Question: I have written a MySql query to get the columns related with minimum id . Looks something like this
'''
SELECT min(id) as ID,feed , idpropiedad FROM 'registrofeed' WHERE feed=21
'''
The table has 4 rows looks like this

So according to the function that I have written
'''
function setLC()
{
$sql = "
SELECT min(id) as ID
, feed
, idpropiedad
FROM 'registrofeed'
WHERE feed=21
";
$result = $this->localDb->execute($sql);
$row=mysql_fetch_array($result);
echo $sql;
echo $row['idpropiedad'];
$this->lastCode = $row['idpropiedad'];
}
'''
It returns empty string for idpropiedad
Can any one help me out where I am going wrong
Thanks in advance
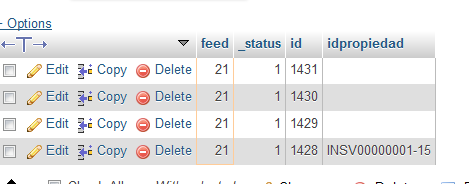
Answer: I'd think the query you're actually looking for is this:
'''
SELECT id, feed, idpropiedad
FROM registrofeed
WHERE feed = 21
ORDER BY id ASC
LIMIT 1
'''
'MIN()' is giving you the generally lowest value in the column, it does not affect the rest of the columns. If you want the whole with the lowest 'id' it doesn't help.
To illustrate, if you really wanted to use 'MIN' here, you'd have to do:
'''
SELECT id, feed, idpropiedad
FROM registrofeed
WHERE id = (SELECT MIN(id) FROM registrofeed WHERE feed = 21)
'''